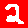
Digit: 2